Question: Long story short, when I submit a form, there are error messages under each input field with invalid value. I am using Zend_Form so the markup looks like this:
'''
<form enctype="application/x-www-form-urlencoded" method="post" action="/auth/register"><dl class="zend_form">
<dt id="firstName-label"><label for="firstName" class="required">First name</label></dt>
<dd id="firstName-element">
<input type="text" name="firstName" id="firstName" value="" />
<ul class="errors"><li>Value is required and can't be empty</li></ul></dd>
<dt id="lastName-label"><label for="lastName" class="required">Last name</label></dt>
<dd id="lastName-element">
<input type="text" name="lastName" id="lastName" value="" />
<ul class="errors"><li>Value is required and can't be empty</li></ul></dd>
<dt id="birthdate-label"><label for="birthdate" class="required">Birthdate (YYYY-MM-DD)</label></dt>
<dd id="birthdate-element">
<input type="text" name="birthdate" id="birthdate" value="" />
<ul class="errors"><li>Value is required and can't be empty</li></ul></dd>
<dt id="email-label"><label for="email" class="required">Email</label></dt>
<dd id="email-element">
<input type="text" name="email" id="email" value="aaa" />
<ul class="errors"><li>'aaa' is no valid email address in the basic format local-part@hostname</li></ul></dd>
<dt id="username-label"><label for="username" class="required">Username</label></dt>
<dd id="username-element">
<input type="text" name="username" id="username" value="" />
<ul class="errors"><li>Value is required and can't be empty</li></ul></dd>
<dt id="password-label"><label for="password" class="required">Password</label></dt>
<dd id="password-element">
<input type="password" name="password" id="password" value="" />
<ul class="errors"><li>Value is required and can't be empty</li></ul></dd>
<dt id="password2-label"><label for="password2" class="required">Confirm password</label></dt>
<dd id="password2-element">
<input type="password" name="password2" id="password2" value="" />
<ul class="errors"><li>Value is required and can't be empty</li></ul></dd>
<dt id="captcha-input-label"><label for="captcha-input" class="required">Captcha</label></dt>
<dd id="captcha-element">
<img width="125" height="50" alt="" src="/images/captcha/7978c51b6114d77be14cff3c66e8f514.png" />
<input type="hidden" name="captcha[id]" value="7978c51b6114d77be14cff3c66e8f514" id="captcha-id" />
<input type="text" name="captcha[input]" id="captcha-input" value="" />
<ul class="errors"><li>Captcha value is wrong</li></ul></dd>
<dt id="register-label">&#160;</dt><dd id="register-element">
<input type="submit" name="register" id="register" value="Submit" /></dd></dl></form>
'''
My CSS styles are like this:
'''
@CHARSET "UTF-8";
.errors {
color: #D8000C;
}
.zend_form dt {
clear: both;
width: 35%;
text-align: right;
padding-right: 1em;
font-weight: bold;
}
.zend_form dt, .zend_form dd {
float: left;
margin-top: 1em;
}
.zend_form #captcha-element img {
float: left;
border: 1px solid #000;
}
.zend_form #captcha-input {
margin-left: 1em;
}
.zend_form #captcha-element .errors {
clear: both;
padding-top: 1em;
}
'''
The problem is, that when an error message is too long, it moves the associated input field down and left and it doesn't look good. Here is an example (see the Email field):

I am not a CSS ninja and I am having trouble fixing this. Any ideas?
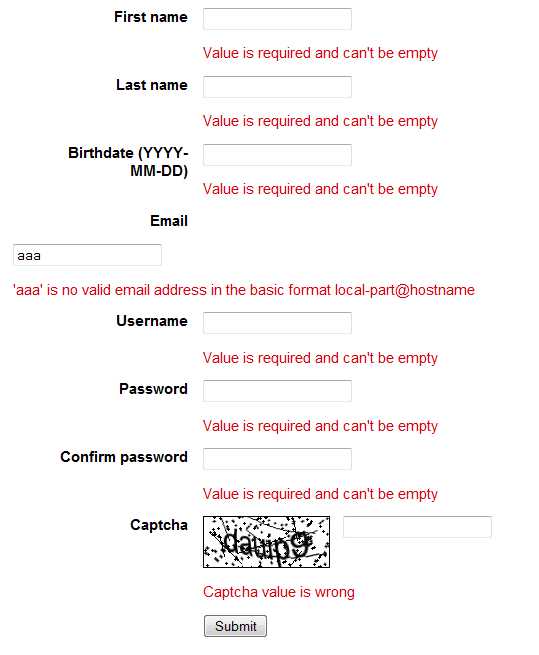
Answer: If you do not want to change a html structure, then something like
'''
.zend_form dd { width: 50%; }
'''
will do the trick